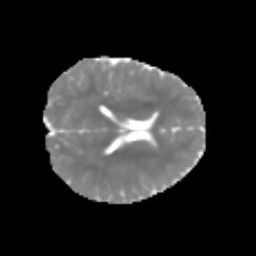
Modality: MD
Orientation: axial
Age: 7
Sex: male
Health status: healthy